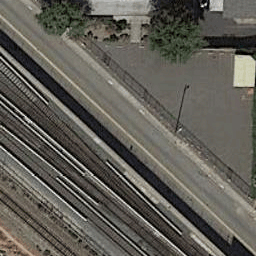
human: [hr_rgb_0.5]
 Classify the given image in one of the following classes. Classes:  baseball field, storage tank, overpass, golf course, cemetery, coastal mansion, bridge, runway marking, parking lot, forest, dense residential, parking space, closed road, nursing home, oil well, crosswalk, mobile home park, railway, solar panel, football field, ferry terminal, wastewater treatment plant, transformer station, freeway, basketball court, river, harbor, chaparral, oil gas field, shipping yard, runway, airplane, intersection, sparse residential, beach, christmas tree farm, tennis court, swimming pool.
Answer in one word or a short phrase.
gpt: railway